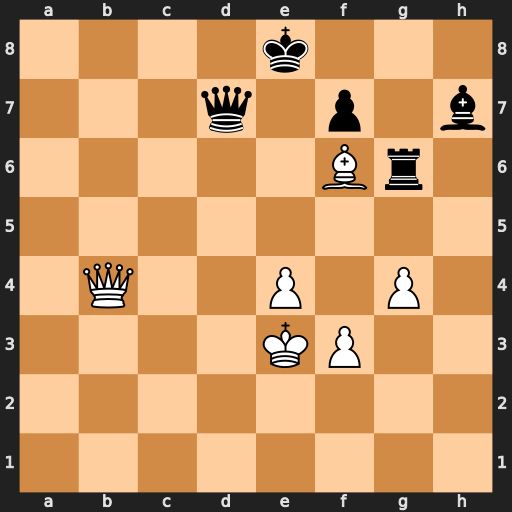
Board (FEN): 4k3/3q1p1b/5Br1/8/1Q2P1P1/4KP2/8/8
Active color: w
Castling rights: -
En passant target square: -
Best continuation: Qb8+ Qc8 Qxc8#